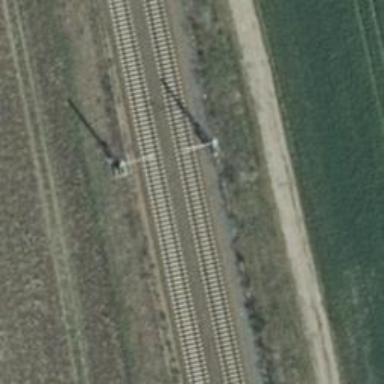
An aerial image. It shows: Milestone along the railway track with catenary mast.